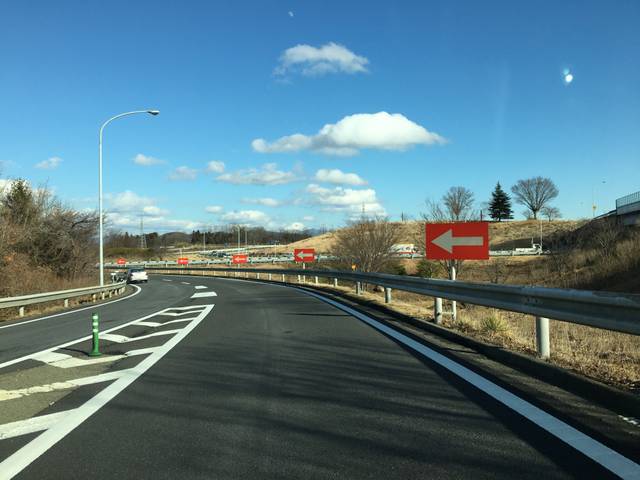
Region: Japan
Coordinates: 37.466, 140.36